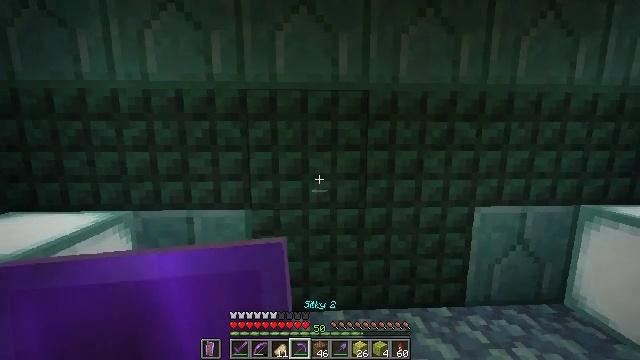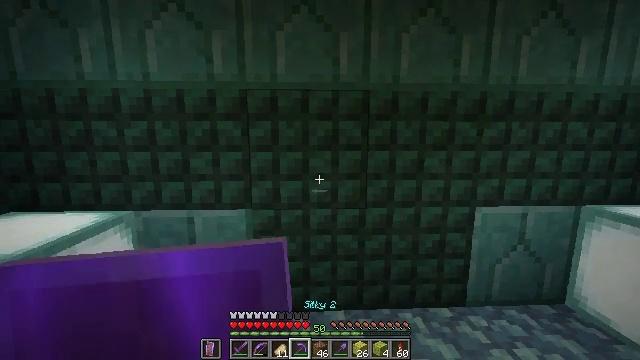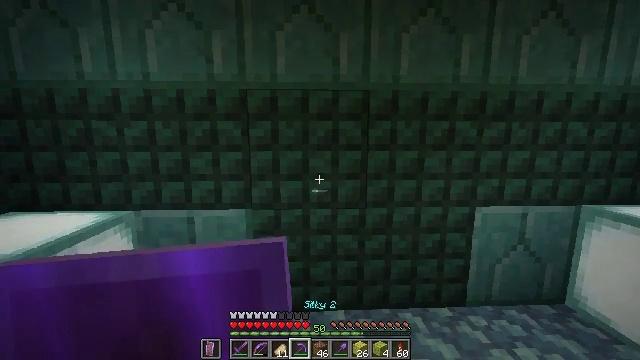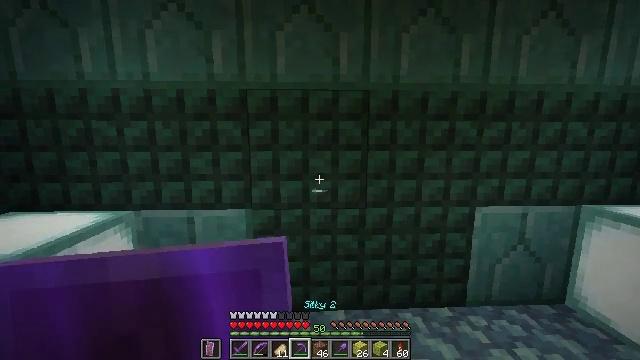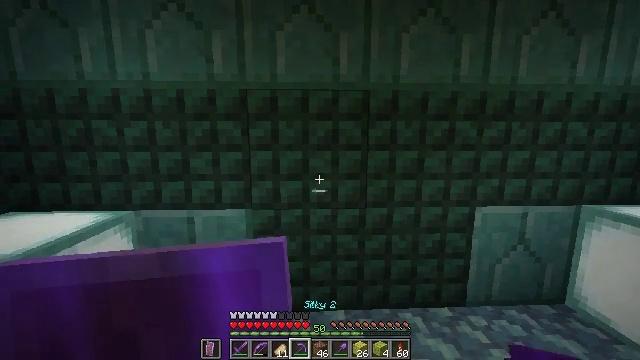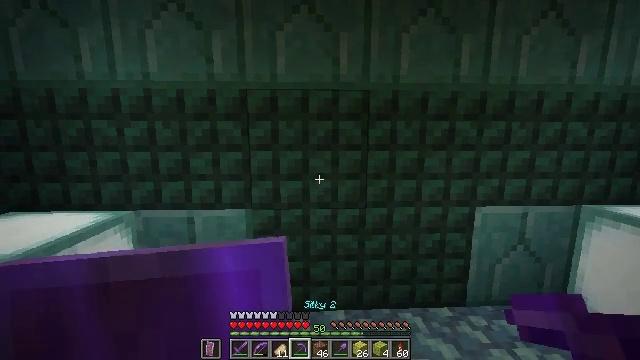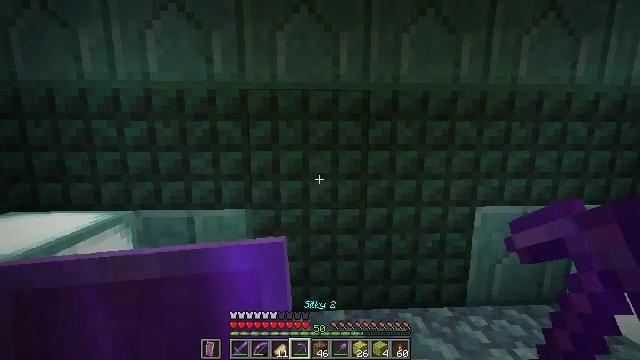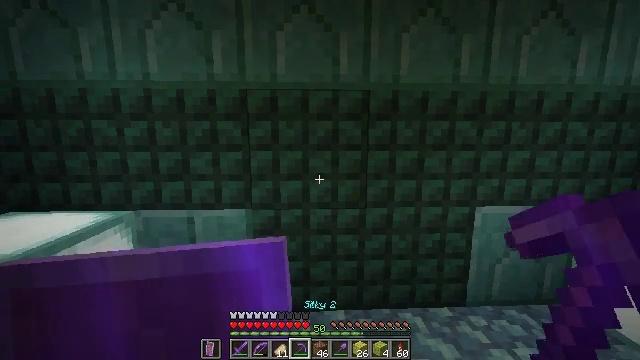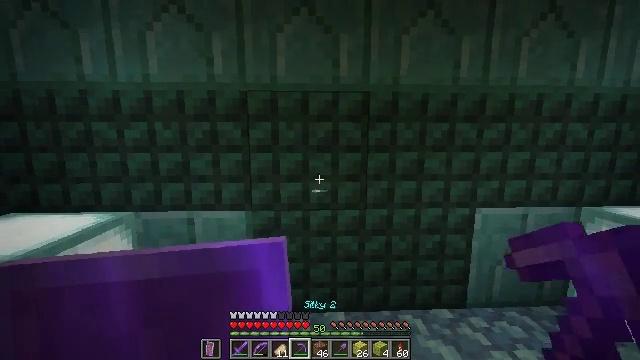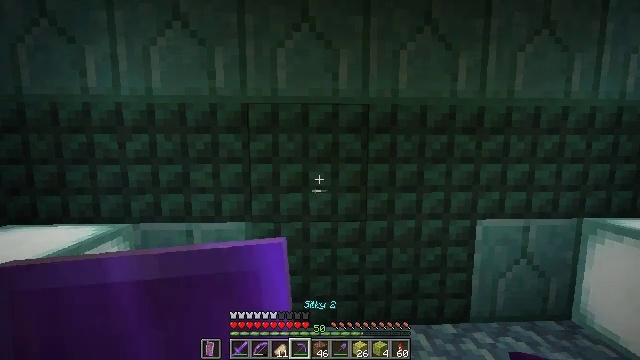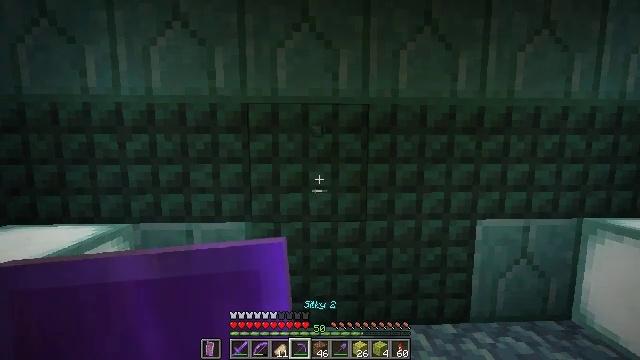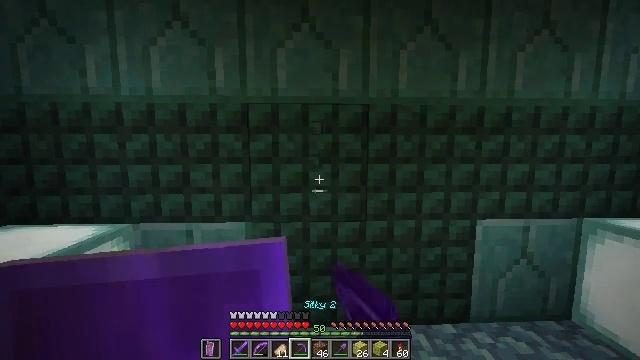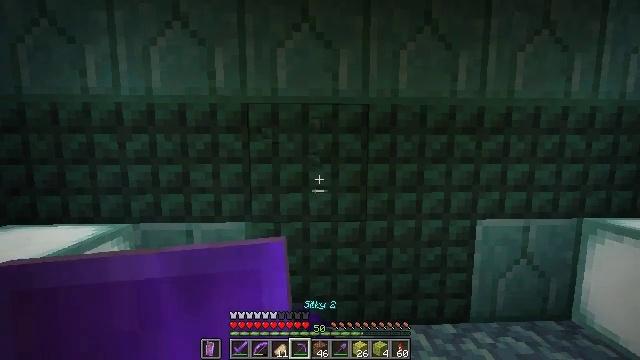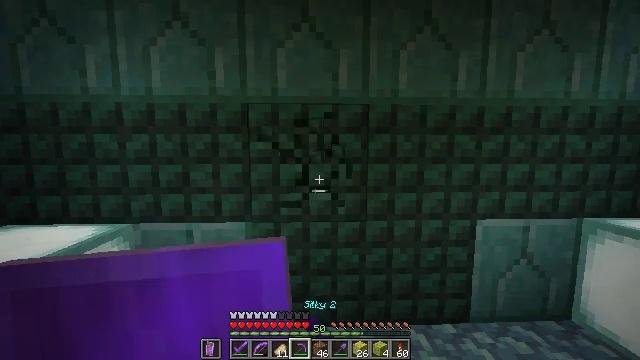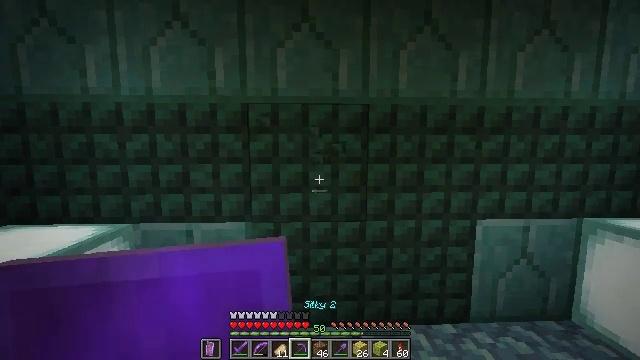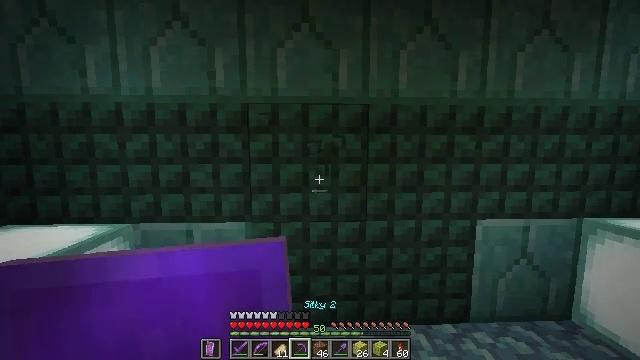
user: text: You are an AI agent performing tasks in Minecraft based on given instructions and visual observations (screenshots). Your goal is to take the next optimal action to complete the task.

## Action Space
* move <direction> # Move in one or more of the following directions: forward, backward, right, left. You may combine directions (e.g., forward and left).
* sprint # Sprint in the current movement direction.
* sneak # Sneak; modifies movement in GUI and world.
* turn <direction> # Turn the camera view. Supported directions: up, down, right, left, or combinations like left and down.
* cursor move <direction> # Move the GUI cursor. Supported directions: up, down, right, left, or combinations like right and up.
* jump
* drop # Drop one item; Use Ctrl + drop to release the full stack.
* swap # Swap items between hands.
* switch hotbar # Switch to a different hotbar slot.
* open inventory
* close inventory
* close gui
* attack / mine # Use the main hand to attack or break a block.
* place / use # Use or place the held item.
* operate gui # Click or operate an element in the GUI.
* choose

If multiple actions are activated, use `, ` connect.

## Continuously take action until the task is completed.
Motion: motion action
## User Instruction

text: Collect dark prismarine for building.
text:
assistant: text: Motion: no_op
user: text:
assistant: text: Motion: no_op
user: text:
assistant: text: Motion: no_op
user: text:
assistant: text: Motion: no_op
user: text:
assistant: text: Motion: no_op
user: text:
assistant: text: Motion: no_op
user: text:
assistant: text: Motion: no_op
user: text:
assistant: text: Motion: no_op
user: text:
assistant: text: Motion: turn up
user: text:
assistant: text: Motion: attack / mine
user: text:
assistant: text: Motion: attack / mine
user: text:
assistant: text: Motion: attack / mine
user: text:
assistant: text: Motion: attack / mine
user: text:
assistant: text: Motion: no_op
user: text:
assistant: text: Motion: no_op
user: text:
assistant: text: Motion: no_op
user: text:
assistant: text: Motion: no_op
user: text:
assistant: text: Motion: no_op
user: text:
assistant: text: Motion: no_op
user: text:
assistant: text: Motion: attack / mine
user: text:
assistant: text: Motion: attack / mine
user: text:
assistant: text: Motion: attack / mine
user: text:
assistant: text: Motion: attack / mine
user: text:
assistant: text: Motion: no_op
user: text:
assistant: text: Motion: no_op
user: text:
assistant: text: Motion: no_op
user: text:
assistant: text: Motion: no_op
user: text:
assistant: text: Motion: no_op
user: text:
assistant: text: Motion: no_op
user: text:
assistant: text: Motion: no_op